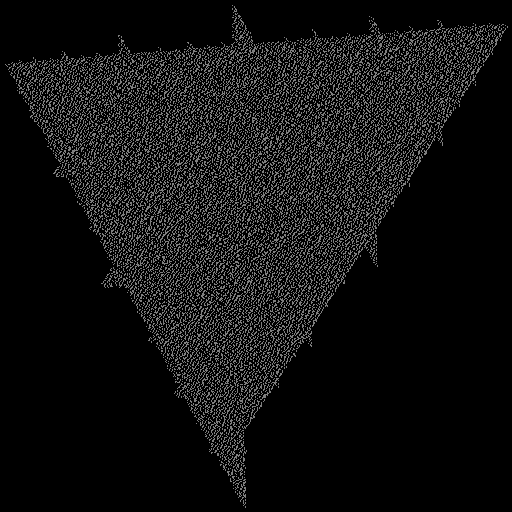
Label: a1